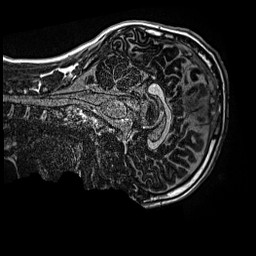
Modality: MP2RAGE
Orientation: sagittal
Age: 12
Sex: male
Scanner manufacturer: siemens
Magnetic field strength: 3 T
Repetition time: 4 s
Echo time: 0.00299 s